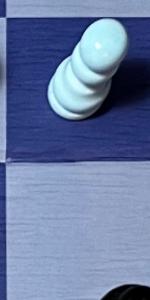
Label: Empty